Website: crate-barrel
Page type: billing-address
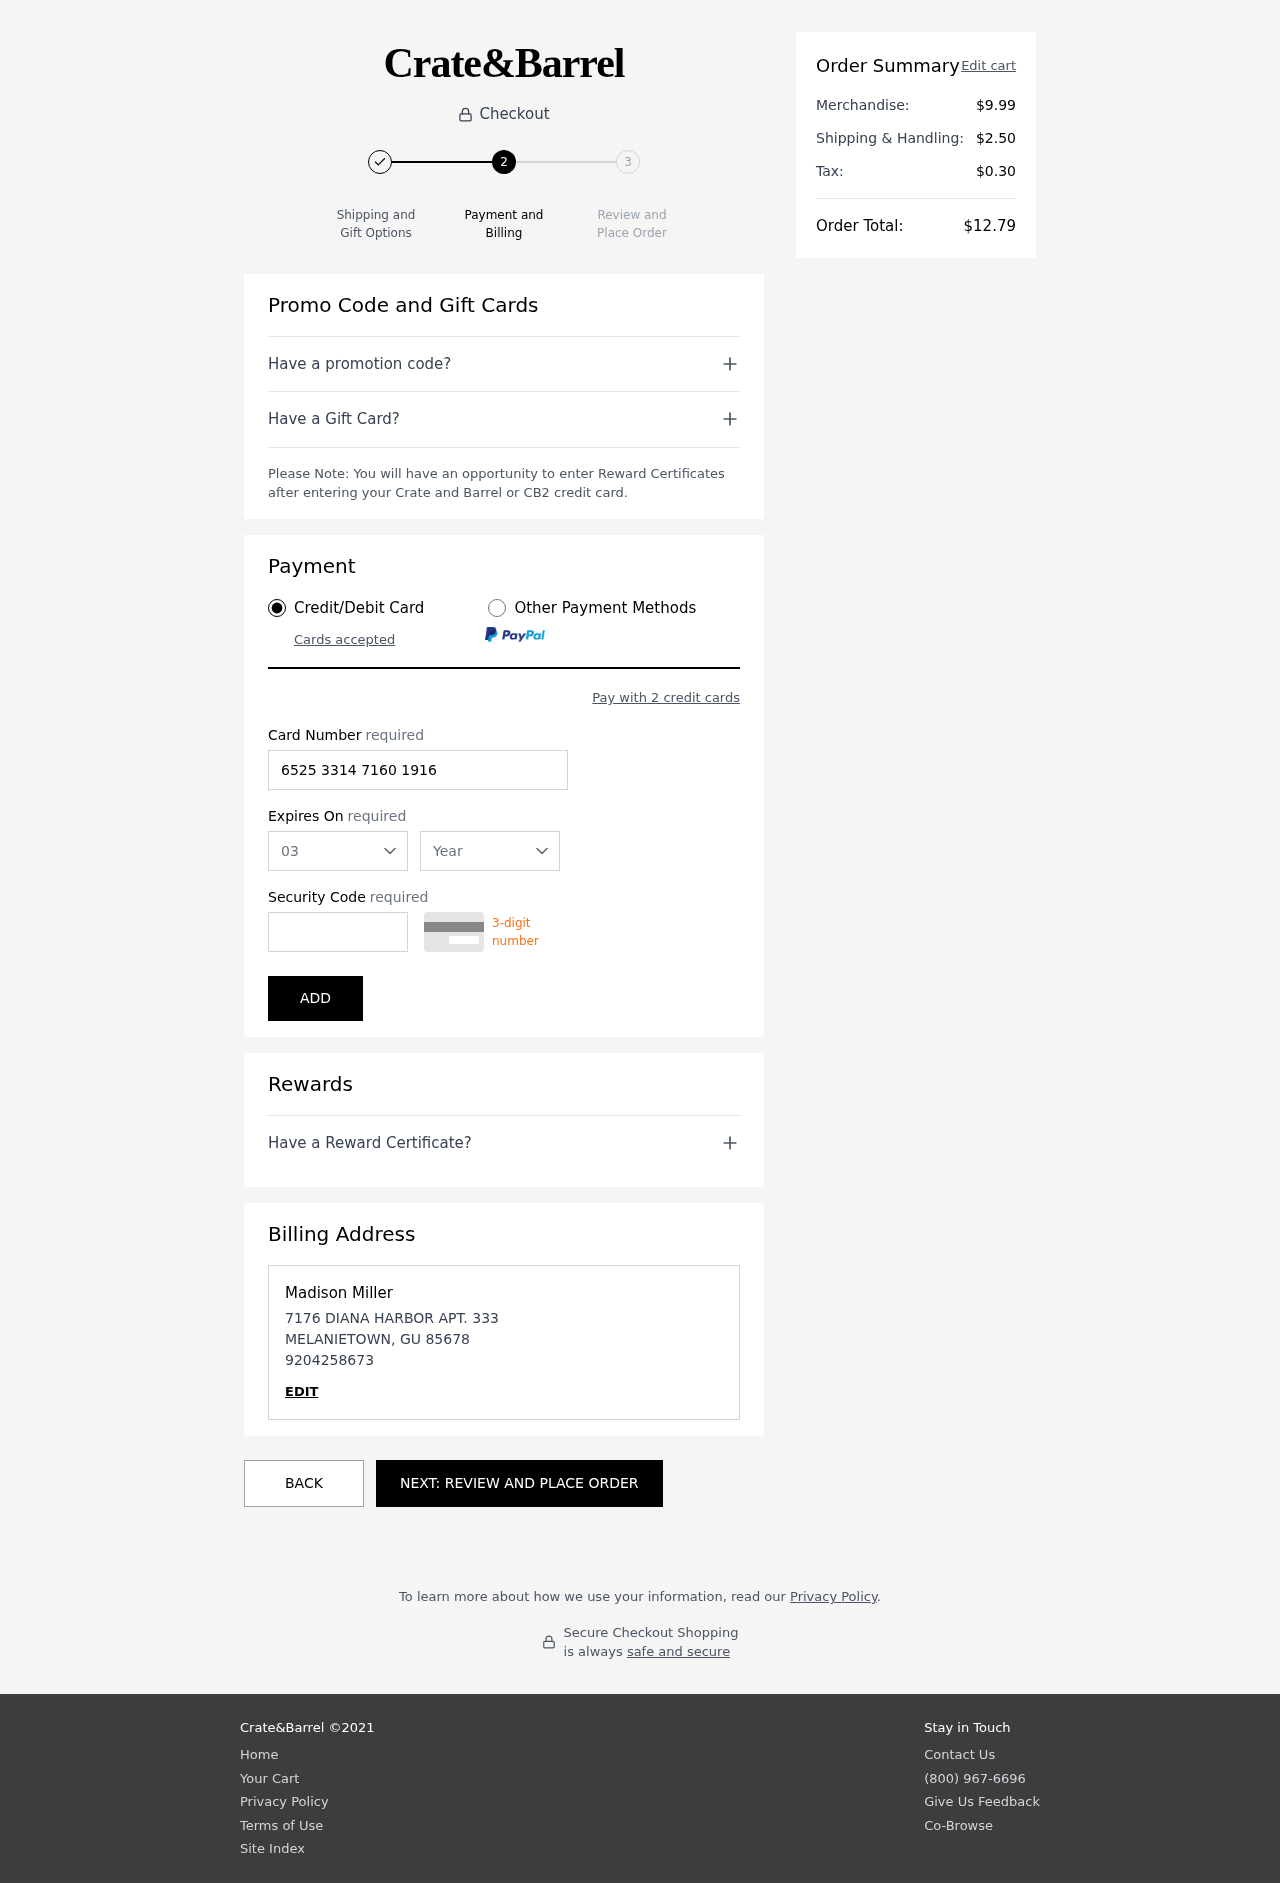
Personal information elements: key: PII_CARD_CVV
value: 323
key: PII_CARD_EXPIRY_MONTH
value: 03
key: PII_CARD_EXPIRY_YEAR
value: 27
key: PII_CARD_NUMBER
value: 6525 3314 7160 1916
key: PII_CITY
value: MELANIETOWN
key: PII_FULLNAME
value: Madison Miller
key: PII_PHONE
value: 9204258673
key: PII_POSTCODE
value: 85678
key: PII_STATE_ABBR
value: GU
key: PII_STREET
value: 7176 DIANA HARBOR APT. 333
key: PII_FIRSTNAME
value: Madison
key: PII_LASTNAME
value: Miller
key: PII_PHONE_LINE
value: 8673
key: PII_PHONE_SUFFIX
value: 8673
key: PII_STATE
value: GU
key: PII_POSTCODE_FULL
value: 85678
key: PII_PHONE2
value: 9204258673
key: PII_PHONE3
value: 9204258673
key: PII_FULLNAME2
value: Madison Miller
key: PII_FULLNAME3
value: Madison Miller
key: PII_FIRSTNAME2
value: Madison
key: PII_FIRSTNAME3
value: Madison
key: PII_LASTNAME2
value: Miller
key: PII_LASTNAME3
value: Miller
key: PII_FIRSTNAME_DERIVED
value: Madison
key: PII_LASTNAME_DERIVED
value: Miller
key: PII_PHONE_NUMERIC
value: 9204258673
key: PII_PHONE_LINE_NUMERIC
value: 8673
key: PII_PHONE_SUFFIX_NUMERIC
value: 8673
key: PII_POSTCODE_NUMERIC
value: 85678
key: PII_PHONE2_NUMERIC
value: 9204258673
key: PII_PHONE3_NUMERIC
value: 9204258673
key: PII_FULLNAME_DERIVED
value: Madison Miller
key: PII_NAME_FULL_DERIVED
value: Madison Miller
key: PII_PHONE_DIGITS
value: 9204258673
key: PII_PHONE_LAST4
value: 8673
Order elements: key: ORDER_SUBTOTAL
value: $9.99
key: ORDER_SHIPPING_COST
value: $2.50
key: ORDER_TAX
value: $0.30
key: ORDER_TOTAL
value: $12.79